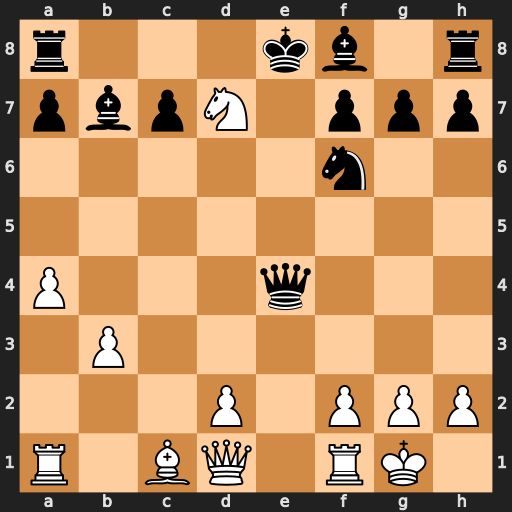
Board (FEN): r3kb1r/pbpN1ppp/5n2/8/P3q3/1P6/3P1PPP/R1BQ1RK1
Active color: w
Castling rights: kq
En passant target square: -
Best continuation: Nxf6+ gxf6 Re1 O-O-O Rxe4